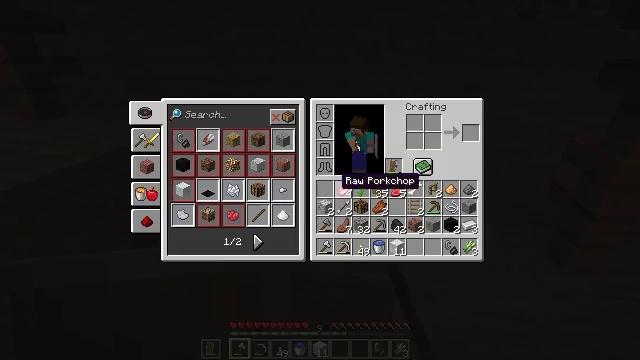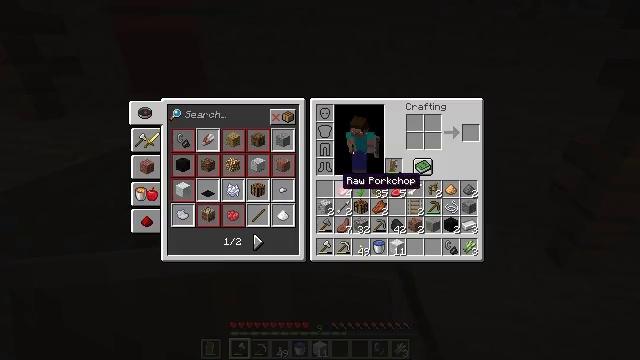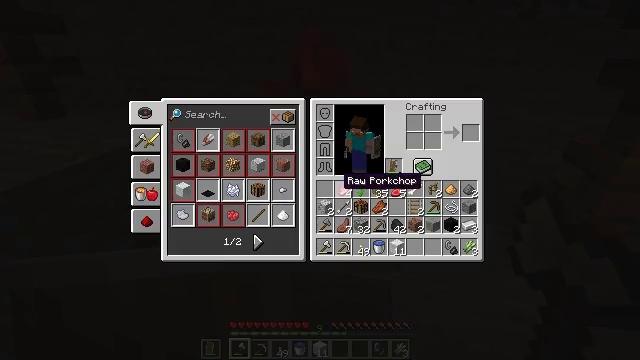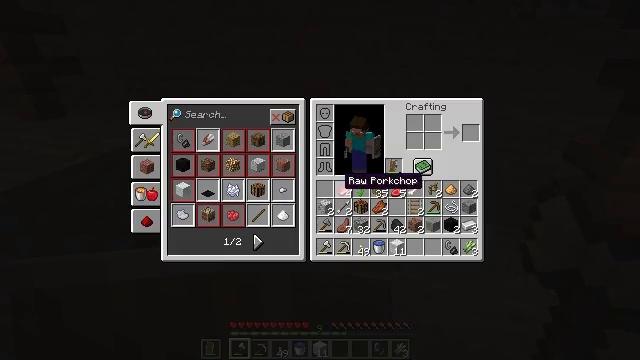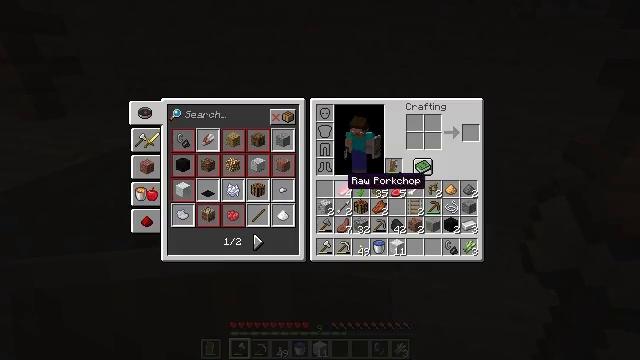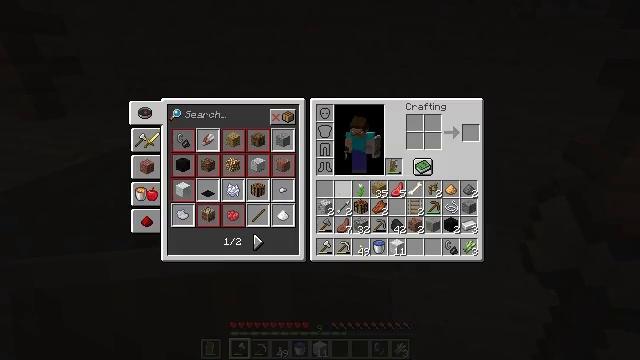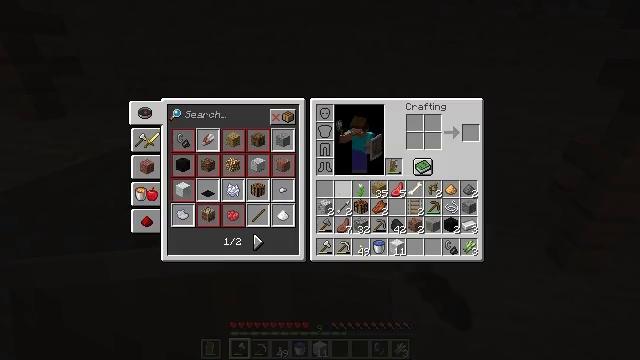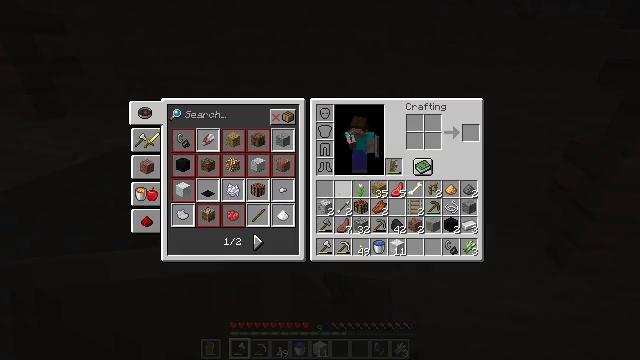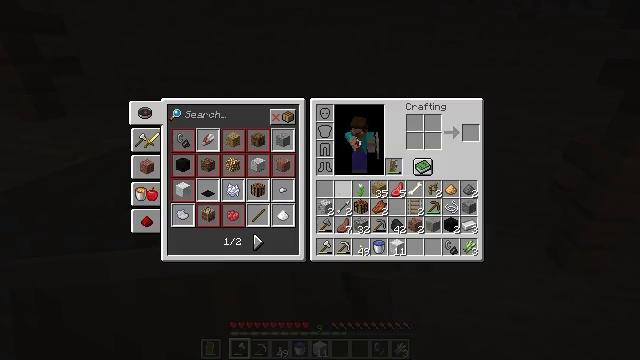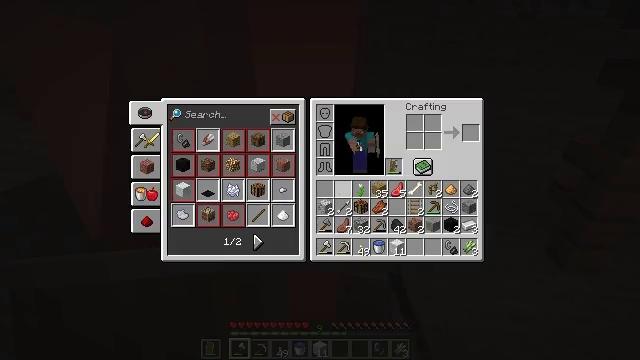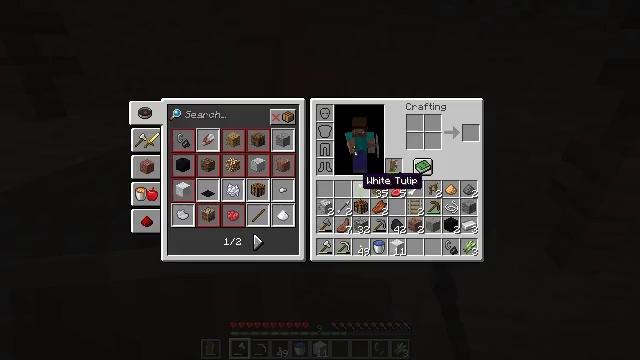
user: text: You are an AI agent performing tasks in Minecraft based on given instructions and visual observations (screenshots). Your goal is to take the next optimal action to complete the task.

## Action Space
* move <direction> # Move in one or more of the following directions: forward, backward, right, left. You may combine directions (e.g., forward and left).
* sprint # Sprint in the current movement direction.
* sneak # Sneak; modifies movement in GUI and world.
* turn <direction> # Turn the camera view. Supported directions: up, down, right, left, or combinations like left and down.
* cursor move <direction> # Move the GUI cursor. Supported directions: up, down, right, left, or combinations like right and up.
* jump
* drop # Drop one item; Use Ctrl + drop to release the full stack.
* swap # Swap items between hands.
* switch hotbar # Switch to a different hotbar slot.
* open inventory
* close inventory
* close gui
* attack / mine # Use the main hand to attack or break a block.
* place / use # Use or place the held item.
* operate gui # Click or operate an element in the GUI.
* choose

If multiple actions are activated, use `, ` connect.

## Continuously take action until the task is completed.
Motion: motion action
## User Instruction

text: Remove a porkchop from the inventory.
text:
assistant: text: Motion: sprint, open gui
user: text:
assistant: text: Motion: sprint
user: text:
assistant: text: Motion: sprint
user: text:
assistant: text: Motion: sprint
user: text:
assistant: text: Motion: sprint, drop
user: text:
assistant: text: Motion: sprint, drop
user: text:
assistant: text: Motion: sprint, drop
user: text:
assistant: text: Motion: sprint, drop
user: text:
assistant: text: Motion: sprint
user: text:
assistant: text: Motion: sprint
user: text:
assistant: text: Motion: sprint